Question: I am working on OCR using tesseract. I am able to make the application working and get the output. Here i'm trying to extract data from an invoice bill and getting the extracted data. But the spacing between words in input has to be similar in output file.I am now getting each words and coordinates.I need to export to text file according to coordinates
Code Sample :
'''
using (var engine = new TesseractEngine(Server.MapPath(@"~/tessdata"), "eng", EngineMode.Default))
{
engine.DefaultPageSegMode = PageSegMode.AutoOsd;
// have to load Pix via a bitmap since Pix doesn't support loading a stream.
using (var image = new System.Drawing.Bitmap(imageFile.PostedFile.InputStream))
{
Bitmap bmp = Resize(image, 1920, 1080);
using (var pix = PixConverter.ToPix(image))
{
using (var page = engine.Process(pix))
{
using (var iter = page.GetIterator())
{
iter.Begin();
do
{
Rect symbolBounds;
string path = Server.MapPath("~/Output/data.txt");
if (iter.TryGetBoundingBox(PageIteratorLevel.Word, out symbolBounds))
{
// do whatever you want with bounding box for the symbol
var curText = iter.GetText(PageIteratorLevel.Word);
//WriteToTextFile(curText, symbolBounds, path);
resultText.InnerText += curText;
// Your code here, 'rect' should containt the location of the text, 'curText' contains the actual text itself
}
} while (iter.Next(PageIteratorLevel.Word));
}
meanConfidenceLabel.InnerText = String.Format("{0:P}", page.GetMeanConfidence());
}
}
}
}
'''
Here is an example of input and output showing the wrong spacing.

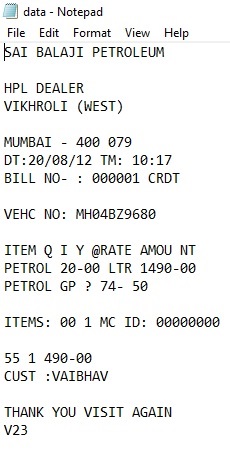
Answer: You can loop through found items in the page using 'page.GetIterator()'. For the individual items you can get a 'bounding box', this is a 'Tesseract.Rect' (rectangle struct) which contains: 'X1', 'Y1', 'X2', 'Y2' coordinates.
'''
Tesseract.PageIteratorLevel myLevel = /*TODO*/;
using (var page = Engine.Process(img))
using (var iter = page.GetIterator())
{
iter.Begin();
do
{
if (iter.TryGetBoundingBox(myLevel, out var rect))
{
var curText = iter.GetText(myLevel);
// Your code here, 'rect' should containt the location of the text, 'curText' contains the actual text itself
}
} while (iter.Next(myLevel));
}
'''
---
There is no clear-cut way to use the positions in the input to space the text in the output. You're going to have to write some custom logic for that.
You might be able to estimate the number of spaces you need to the left of your text with something like this:
'''
var padLeftSpaces = (int)Math.Round((rect.X1 / inputWidth) * outputWidthSpaces);
'''